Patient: sex F, age 60
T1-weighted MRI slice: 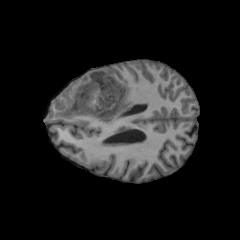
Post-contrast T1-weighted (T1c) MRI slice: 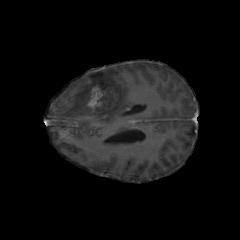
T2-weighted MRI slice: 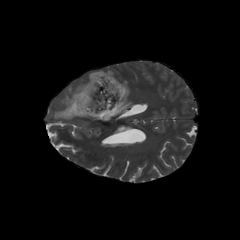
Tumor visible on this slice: yes
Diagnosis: Astrocytoma, IDH-mutant
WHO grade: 3